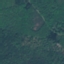
Label: Forest